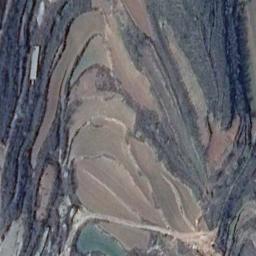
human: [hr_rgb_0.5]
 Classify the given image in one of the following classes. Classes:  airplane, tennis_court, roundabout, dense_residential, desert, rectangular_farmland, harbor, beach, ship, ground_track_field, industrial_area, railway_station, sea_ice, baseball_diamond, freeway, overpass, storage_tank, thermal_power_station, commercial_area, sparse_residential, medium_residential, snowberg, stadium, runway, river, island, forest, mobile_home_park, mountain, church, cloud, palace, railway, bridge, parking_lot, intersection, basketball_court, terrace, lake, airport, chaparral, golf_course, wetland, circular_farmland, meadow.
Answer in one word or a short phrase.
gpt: terrace